Group 1:
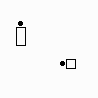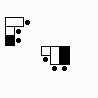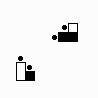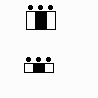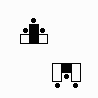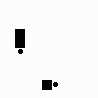
Group 2:
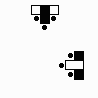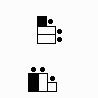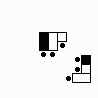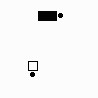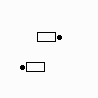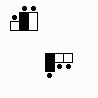
Rule separating the two groups: When the objects are rotated and their dots are overlapped and eliminated, they form three-square-tall structures with columns of the same color vs. not so.
Concepts: rotation_required, specific_value, specificity, tiling
Comments: Explanation / justification of BP229 by its creator:

"Long (doubly sized) objects are purines (A & G).
Short objects are pyrimidines (C & T).
Black are those forming triple Hbond (G and C).
White are those forming double Hbond (A & T).

On the left we have matching codes, i.e., bases, doublets or triplets that, when rotated, can pair correctly (A with T, G with C), binding the two strands.

On the right we have objects that no matter how they are rotated they do not pair correctly (because of bumps, wrong color codes, etc)."
Author: Giuseppe Insana